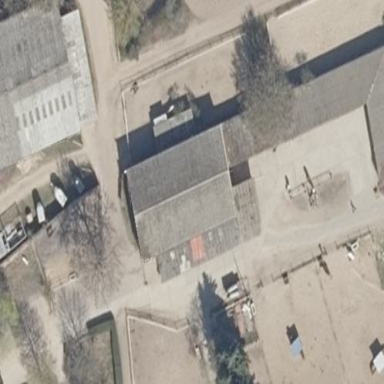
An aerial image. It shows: Stable building.